Question: I have been working on developing a simple Odoo 9 plugin utilizing QWeb, and I have run into in issue where I am unable to successfully able to register/call an action from a .js file no matter what I do.
The purpose of this simple app is simply to create a menu item, with a link that invokes an action. The menu creates successfully, but every time I attempt to invoke the action, I get the following error:

The Javascript file attempts to register an action entitled 'test.DoSomething' using the following code:
'''
openerp.test = function(instance, local) {
var _t = instance.web._t,
_lt = instance.web._lt;
instance.web.client_actions.add('test.DoSomething', 'instance.test.DoSomething');
instance.test.DoSomething = instance.web.Widget.extend({
start: function() {
console.log("Doing Something!!!!");
}
});
}
'''
This is referenced from a 'test.xml' file containing the following markup:
'''
<?xml version="1.0" encoding="UTF-8"?>
<openerp>
<data>
<template id="assets_backend" name="test" inherit_id="web.assets_backend">
<xpath expr="." position="inside">
<script type="text/javascript" src="/testapp/static/src/js/test.js"/>
</xpath>
</template>
<menuitem id="main_testapp_menu" name="Test App" />
<menuitem id="testapp_menu" name="Test App"
parent="main_testapp_menu" />
<record id="action_home_page" model="ir.actions.client">
<field name="name">Test Home Page</field>
<field name="tag">test.DoSomething</field>
</record>
<menuitem id="home_page_menu" name="Home Page" parent="testapp_menu"
action="action_home_page"/>
</data>
</openerp>
'''
The '__openerp__.py' file contains this:
'''
{
'name' : 'testapp',
'version': '1.0',
'summary': 'testapp',
'category': 'Tools',
'author': 'Test',
'description':
"""
TEST APP
====================
Simple test application for odoo
""",
'data': [
'test.xml'
],
'depends' : ['web'],
'application': True,
}
'''
Is there a newer/different way to register actions in Odoo 9? Even trying example code from Odoo 8 generates similar errors.
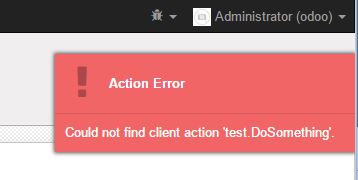
Answer: I do not see any mistake within presented code, it should work in Odoo 8, only if there is no module name mismatch:
Take look of the first line in SJ: 'openerp.test = function(instance, local) {' here module name is important, so you have to take it into the account. You cannot write 'openerp.whatever = function(instance, local)', you should use 'openerp.an_exact_technical_name_of_your_module = function(instance, local)' in order to have your JS code executed by Odoo.
The name you should use as 'an_exact_technical_name_of_your_module' is a technical name of your module (i.e. name of main directory of your Odoo module), maybe it isn't 'test' in your case? ( maybe 'testapp' or something? ), so use the correct name instead of 'test' and it should be fixed then.
If you align name and your code is not executed anyway, than it should mean that Odoo has changed JS definitions in Odoo version 9 without backward compatibility in mind, then you'll be required to write the entire JS code in a new style, that is in the 'odoo.define('an_exact_technical_name_of_your_module.some_feature', function (require) {' style... for example please refer to some JS code in Odoo 9 source code, for example <URL>